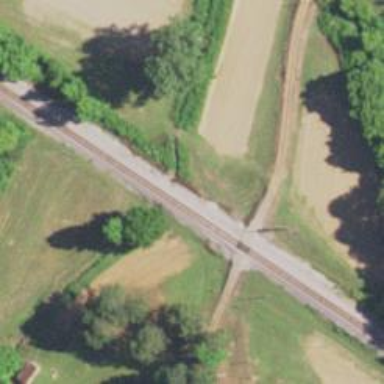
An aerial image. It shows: Railway level crossing.